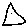
Label: triangle